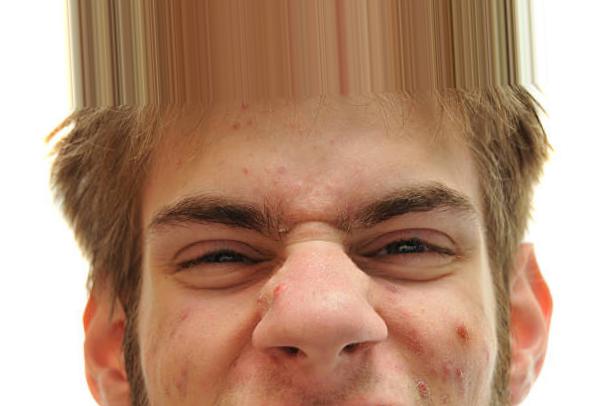
Condition: Tooth Discoloration